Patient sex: M
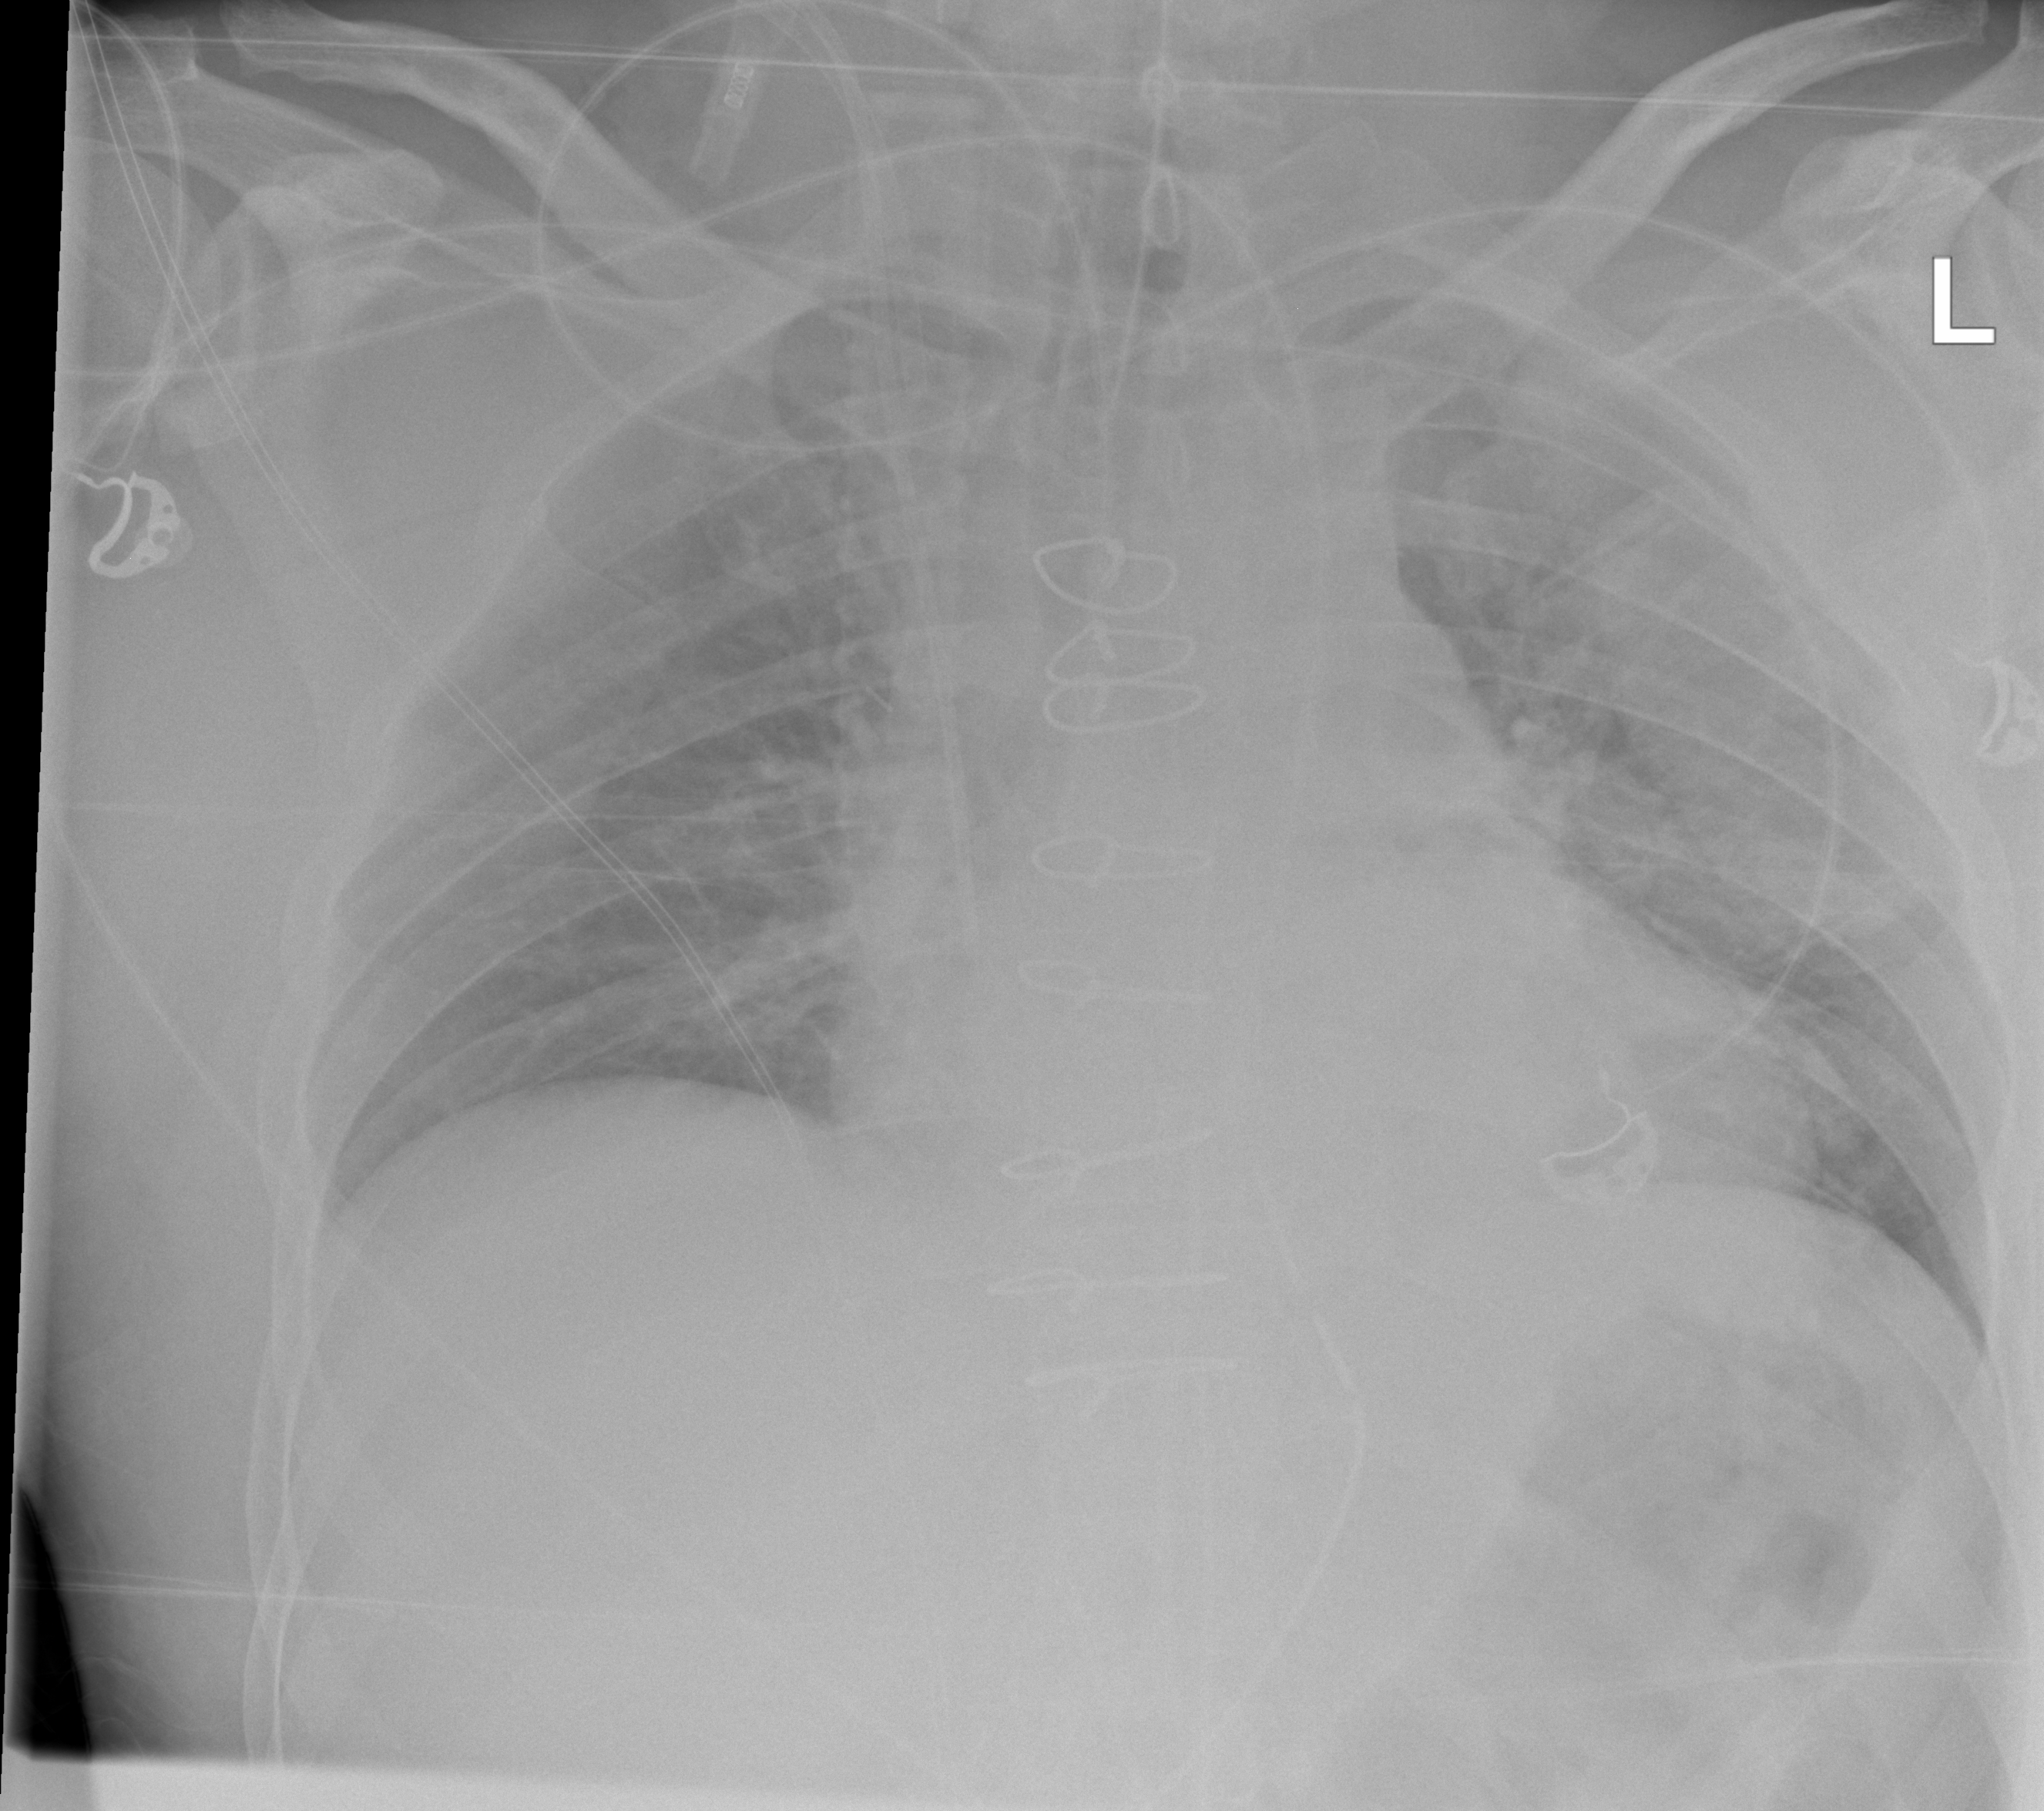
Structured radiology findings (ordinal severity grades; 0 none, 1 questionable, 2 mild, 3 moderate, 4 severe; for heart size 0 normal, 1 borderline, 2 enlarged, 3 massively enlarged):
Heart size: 2
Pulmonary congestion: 2
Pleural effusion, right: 0
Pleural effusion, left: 0
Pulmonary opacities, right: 0
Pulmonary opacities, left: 2
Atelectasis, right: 0
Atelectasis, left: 0